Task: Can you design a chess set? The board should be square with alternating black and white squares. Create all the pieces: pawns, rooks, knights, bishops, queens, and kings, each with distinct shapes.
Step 5420:
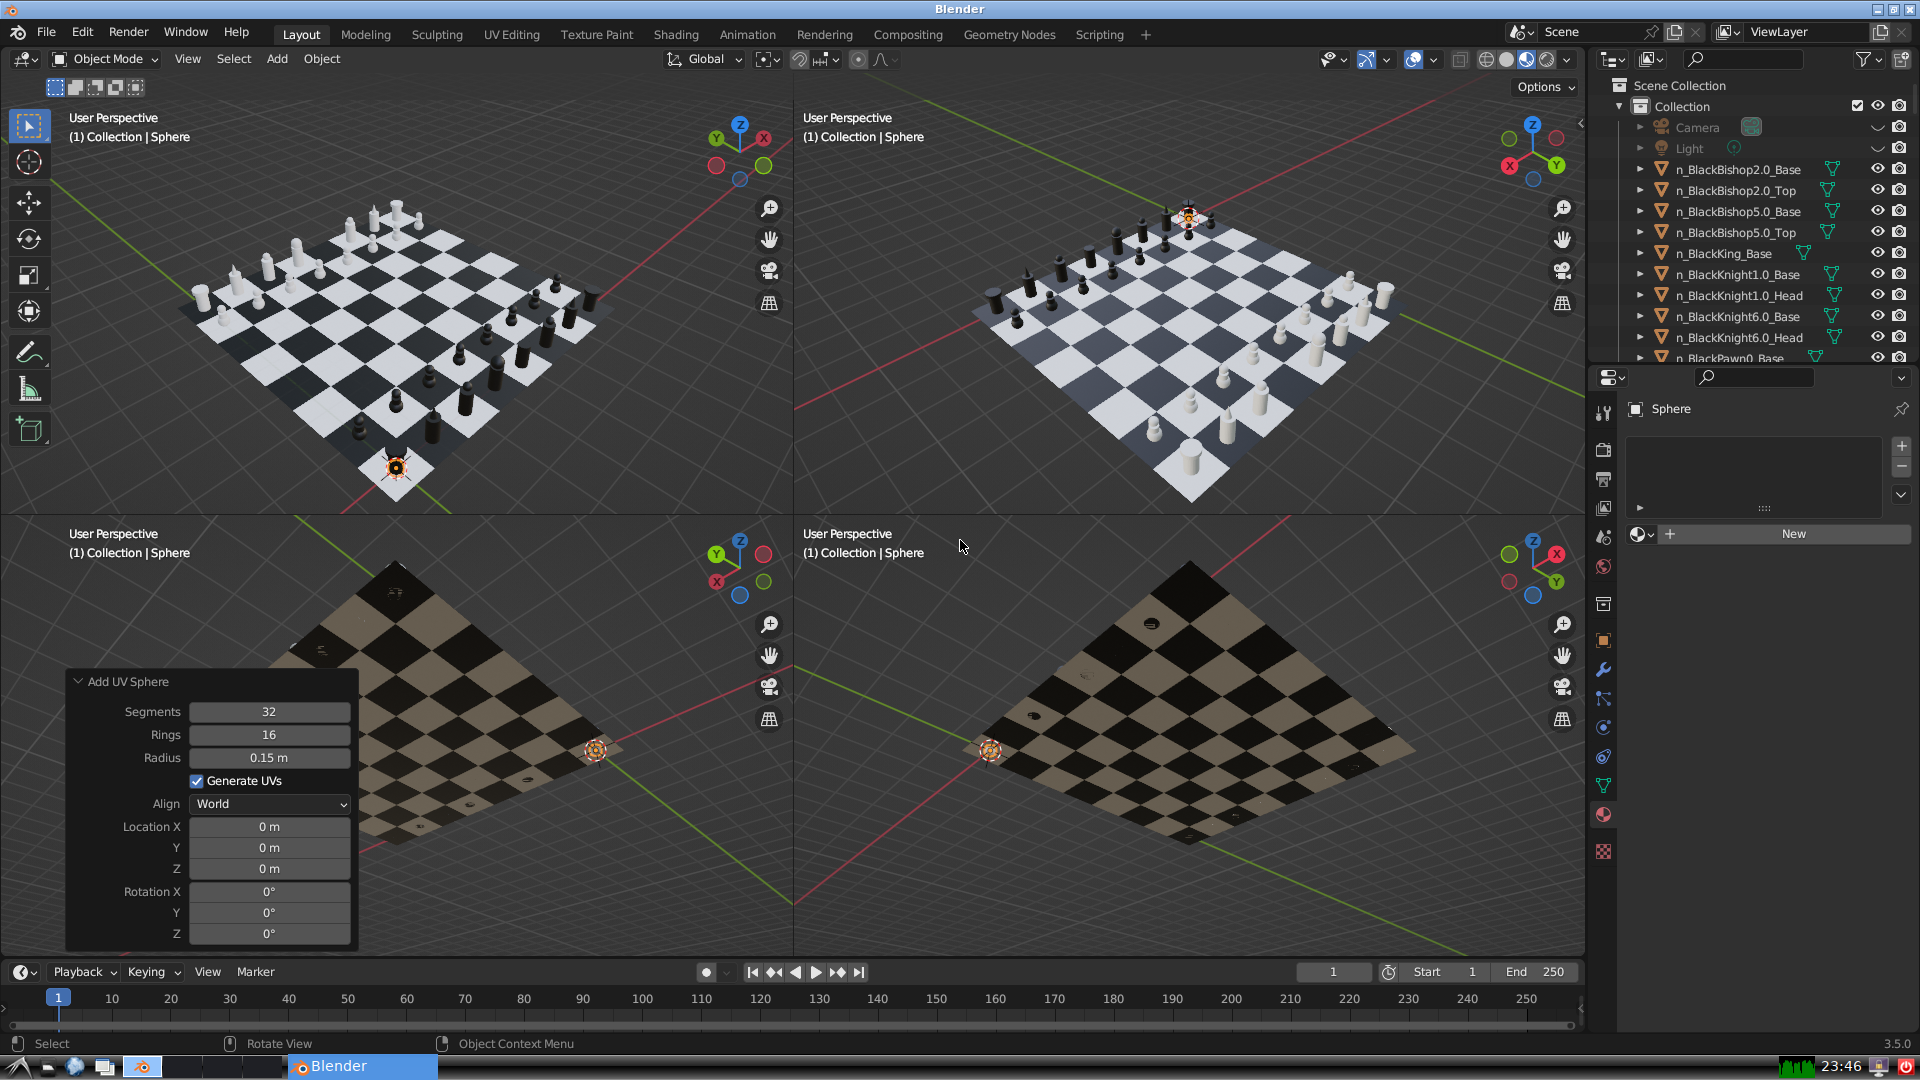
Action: {"key_press": ['Ctrl, Home']}